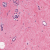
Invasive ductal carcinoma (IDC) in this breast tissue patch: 0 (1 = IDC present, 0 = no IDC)